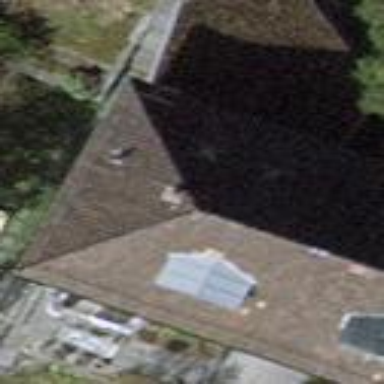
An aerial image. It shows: Building with hipped roof.